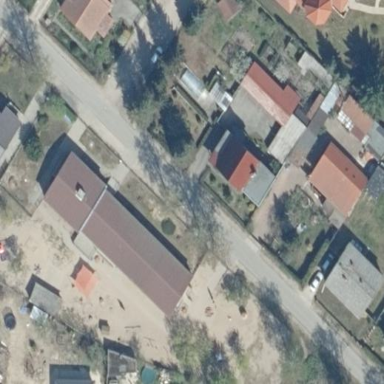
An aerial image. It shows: Kindergarten.